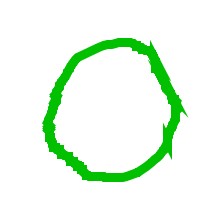
Shape: circle